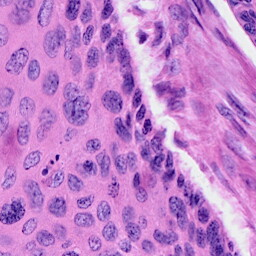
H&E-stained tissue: Cervix